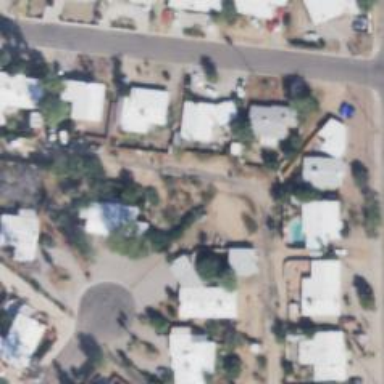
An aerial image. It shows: Alleyway designated as service road.